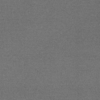
Label: dusty